Question: I'm working on a simple image program where the user can alter the HSB values of an image. However, when I change the HSB values of an images and convert back to RGB, it seems to lose it's transparency or alpha values (it goes black where the transparency is). Here's what I have below (I've put the relevant parts together):
'''
public static BufferedImage getEnhancedImagesHSB(BufferedImage image, float[] hsbOrg)
{
int height = image.getHeight();
int width = image.getWidth();
float[] hsb = new float[]{0,0,0,0};
int[] originalPixels = image.getRGB(0,0, width, height, null, 0, width);
int[] enhancedImagePixels = image.getRGB(0,0, width, height, null, 0, width);
for (int i = 0; i < originalPixels.length; i++)
{
Color c = new Color( originalPixels[i]);
int red =c.getRed();
int green = c.getGreen();
int blue = c.getBlue();
hsb = Color.RGBtoHSB(red, green, blue, hsb);
hsb[ 3 ] = c.getAlpha() / 255f;
hsb[0] = (float)(hsb[0] +( hsbOrg[0]/360.0));//hue
hsb[1] *= (hsbOrg[1]/100);
if(hsb[1] > 1.0)
hsb[1] = (float)0.9;
hsb[2] *= (hsbOrg[2]/100);
if(hsb[2] > 1.0)
{hsb[2] = (float)0.9;}
enhancedImagePixels[i] = Color.HSBtoRGB(hsb[0], hsb[1], hsb[2]);
}
BufferedImage newImage = new BufferedImage(width, height, BufferedImage.TYPE_INT_ARGB );
newImage.setRGB(0, 0, width, height, enhancedImagePixels, 0, width);
return newImage;
}
'''
According to the docs getRGB(), setRGB() use the default RGB color model (TYPE_INT_ARGB) so the alpha values should be preserved. But changing the images HSB values results in the new buffered image having a black color where the transparency should be. How can I edit the images HSB values and then create a new image without losing the images transparency?
Edit:
Below is an image from before and after some random Hue, saturation and brightness has been applied. As you can see, the image has lost its transparency.

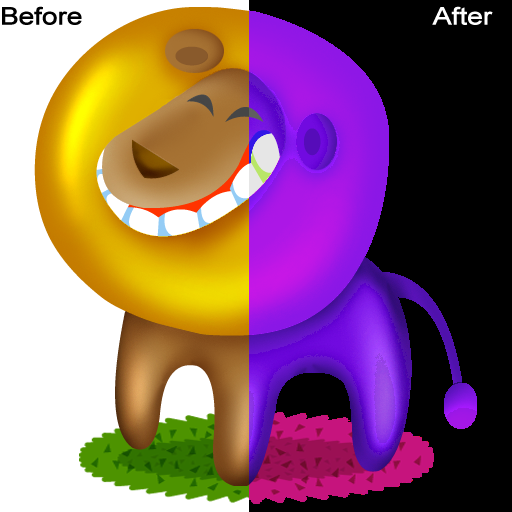
Answer: '''
Color c2 = Color.HSBtoRGB(hsb[0], hsb[1], hsb[2]);
enhancedImagePixels[i] = new Color(c2.getRed(), c2.getGreen(), c2.getBlue(),
c.getAlpha());
'''
Which is ugly. There seems to be no conversion for hsb[3] (alpha).
Using a 'image.getAlphaRaster()' might be the solution.